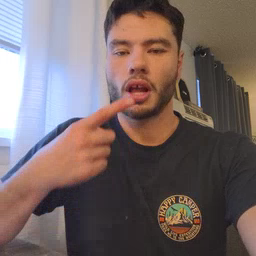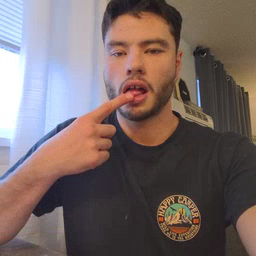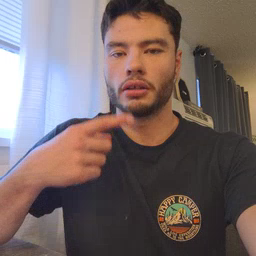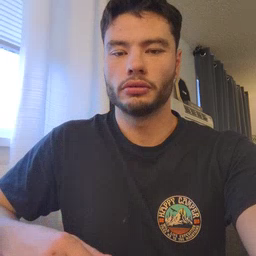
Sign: tongue